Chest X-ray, PA view. Patient: 30 years old, sex F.
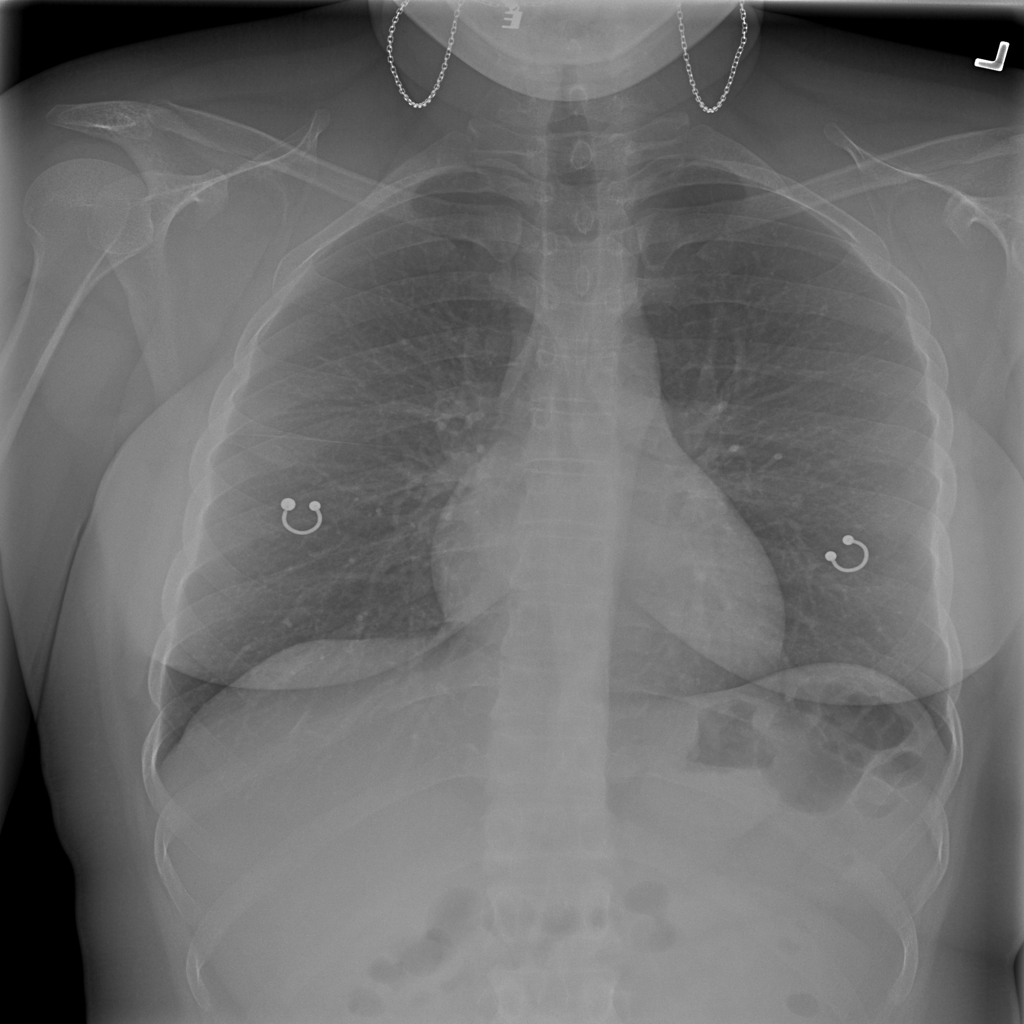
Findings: No Finding